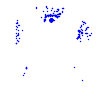
Particle: electron